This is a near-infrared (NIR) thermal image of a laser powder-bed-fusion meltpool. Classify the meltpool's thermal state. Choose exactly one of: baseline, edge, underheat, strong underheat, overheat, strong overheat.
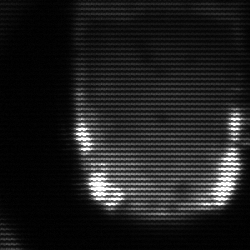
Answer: baseline